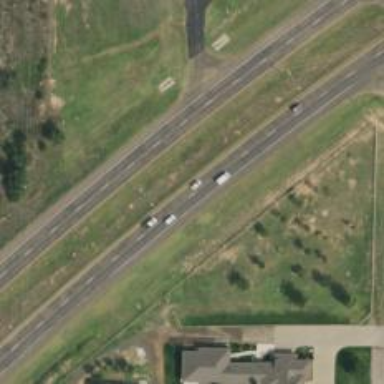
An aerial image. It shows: Trunk highway.